Question: I have a table with the numbers 1-10. It looks like this:

Now I want to fill the cells with a different color for each integer.
For Example all cells with the value 1 should be red, 2 black.. and so on.
Have you any suggestions how to achieve this?
Thanks a lot.
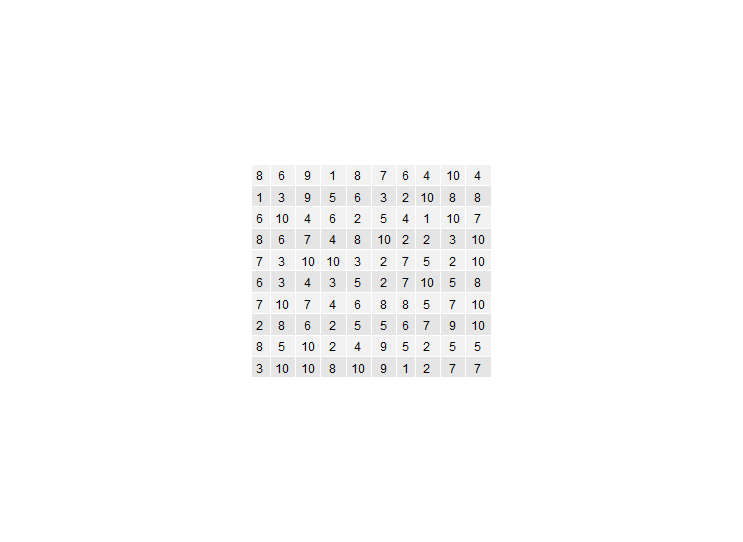
Answer: There do exist packages that will do this. The package that currently has the most direct interface is probably 'condformat' using the 'condformat::rule_file_discrete' function. I don't have a working example, unfortunately, because I 'condformat' required 'rJava', which doesn't get along well with my system.
The 'pixiedust' package (full disclosure, I am the author) can accomplish this, but it isn't very direct at the moment.
'''
library(pixiedust)
library(scales)
library(magrittr)
# Make the table (as a matrix, but a data frame would work as well)
set.seed(pi)
X <- matrix(sample(1:10,
size = 100,
replace = TRUE),
nrow = 10)
# Define 10 colors
background <- hue_pal()(10) %>%
setNames(1:10)
show_col(background)
# Convert X to a dust object
X_dust <- dust(X)
# Apply the background colors
for (i in sort(unique(as.vector(X)))){
X_dust <-
sprinkle(X_dust,
rows = X_dust$body$row[X_dust$body$value == i],
cols = X_dust$body$col[X_dust$body$value == i],
bg = background[i],
fixed = TRUE)
}
# Print the HTML code
X_dust %>%
sprinkle_print_method("html")
'''
I am currently developing code to do this with just a few lines of code, but that feature isn't quite ready for release yet.